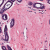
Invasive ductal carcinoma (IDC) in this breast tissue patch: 0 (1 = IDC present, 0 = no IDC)